Question: I've been trying to use sense hat on my Windows 10 computer. But when I try to install it on node red I get the error all the time.

there are some explanations on the error log but I don't really understand how to fix the problem with that information.
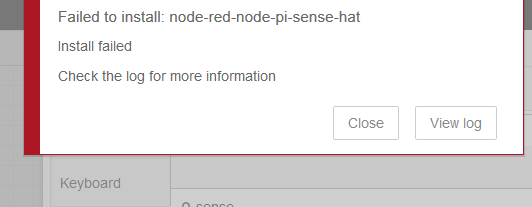
Answer: You can not install the 'node-red-pi-sense-hat' node on Windows 10. It requires the actual hardware attached to the a Raspberry Pi to work (And if I'm not mistaken it will also only work on Linux). It also requires a number of pre-requists to be installed first as described in the README.md
If you can install the <URL> node which provides the same input/output interface and a webpage with which to inject events and to see the output from the LEDs.